Interaction volume radius: 5 \u00c5
Interaction volume height: 10 \u00c5
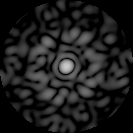
Disorder parameter: 0.8142